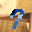
Label: 7